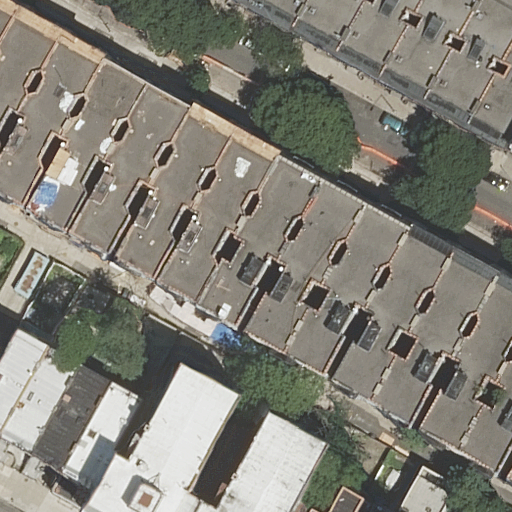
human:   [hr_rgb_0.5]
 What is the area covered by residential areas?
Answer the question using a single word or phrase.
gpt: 4273m2

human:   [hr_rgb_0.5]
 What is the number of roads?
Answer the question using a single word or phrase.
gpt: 1

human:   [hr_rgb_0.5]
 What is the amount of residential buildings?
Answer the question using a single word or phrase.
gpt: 30

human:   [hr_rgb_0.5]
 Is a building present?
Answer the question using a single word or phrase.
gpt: yes

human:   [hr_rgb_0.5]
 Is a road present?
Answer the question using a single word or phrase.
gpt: yes

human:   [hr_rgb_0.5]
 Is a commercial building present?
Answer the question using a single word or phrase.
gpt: no

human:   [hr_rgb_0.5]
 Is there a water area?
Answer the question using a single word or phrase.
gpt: no

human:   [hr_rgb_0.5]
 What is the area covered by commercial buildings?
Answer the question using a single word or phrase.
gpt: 0m2

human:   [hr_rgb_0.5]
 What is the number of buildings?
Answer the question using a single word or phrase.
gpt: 30

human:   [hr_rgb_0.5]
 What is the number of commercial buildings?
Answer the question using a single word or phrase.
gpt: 0

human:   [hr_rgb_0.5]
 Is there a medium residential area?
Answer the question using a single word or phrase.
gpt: no

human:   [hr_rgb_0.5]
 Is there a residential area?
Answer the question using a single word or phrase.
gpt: yes

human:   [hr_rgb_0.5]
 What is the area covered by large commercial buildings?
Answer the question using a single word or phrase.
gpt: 0m2

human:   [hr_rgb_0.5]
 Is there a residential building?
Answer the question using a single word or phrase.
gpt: yes

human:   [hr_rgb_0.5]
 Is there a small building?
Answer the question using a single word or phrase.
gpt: yes

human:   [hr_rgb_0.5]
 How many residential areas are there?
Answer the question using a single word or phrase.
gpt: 1

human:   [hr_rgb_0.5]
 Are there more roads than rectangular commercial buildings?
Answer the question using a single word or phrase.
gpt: yes

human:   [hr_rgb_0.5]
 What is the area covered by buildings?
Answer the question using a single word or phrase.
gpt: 5713m2

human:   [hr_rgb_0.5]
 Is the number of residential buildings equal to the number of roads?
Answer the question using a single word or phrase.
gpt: no

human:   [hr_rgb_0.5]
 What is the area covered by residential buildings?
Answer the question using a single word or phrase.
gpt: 5713m2

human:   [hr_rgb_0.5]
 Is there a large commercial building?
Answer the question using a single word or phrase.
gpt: no

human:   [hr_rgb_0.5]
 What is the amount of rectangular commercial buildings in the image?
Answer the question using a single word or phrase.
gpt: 0

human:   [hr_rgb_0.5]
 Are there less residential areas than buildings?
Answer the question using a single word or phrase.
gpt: yes

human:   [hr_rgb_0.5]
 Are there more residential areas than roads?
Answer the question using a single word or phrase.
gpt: no

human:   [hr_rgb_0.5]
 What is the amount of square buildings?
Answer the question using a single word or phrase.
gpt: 0

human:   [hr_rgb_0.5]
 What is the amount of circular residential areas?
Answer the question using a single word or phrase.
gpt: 0

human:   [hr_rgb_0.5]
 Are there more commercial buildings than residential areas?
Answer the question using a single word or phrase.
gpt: no

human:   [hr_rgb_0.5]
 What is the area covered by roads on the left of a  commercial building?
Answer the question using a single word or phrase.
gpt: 0m2

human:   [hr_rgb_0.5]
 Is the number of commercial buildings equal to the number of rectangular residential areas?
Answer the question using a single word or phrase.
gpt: no

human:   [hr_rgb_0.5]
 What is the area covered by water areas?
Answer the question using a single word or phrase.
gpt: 0m2

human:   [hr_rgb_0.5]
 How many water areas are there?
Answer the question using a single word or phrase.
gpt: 0

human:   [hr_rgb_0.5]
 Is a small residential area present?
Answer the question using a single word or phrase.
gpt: no

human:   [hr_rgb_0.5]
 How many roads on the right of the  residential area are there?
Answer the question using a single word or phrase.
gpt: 0

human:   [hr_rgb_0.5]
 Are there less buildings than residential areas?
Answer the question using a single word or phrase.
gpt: no

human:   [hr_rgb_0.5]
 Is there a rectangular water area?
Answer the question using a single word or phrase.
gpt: no

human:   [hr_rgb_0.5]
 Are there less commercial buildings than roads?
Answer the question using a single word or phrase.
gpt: yes

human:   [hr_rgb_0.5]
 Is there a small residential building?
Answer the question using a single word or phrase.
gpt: yes

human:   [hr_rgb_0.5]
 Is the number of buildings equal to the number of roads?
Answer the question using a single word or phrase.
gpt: no

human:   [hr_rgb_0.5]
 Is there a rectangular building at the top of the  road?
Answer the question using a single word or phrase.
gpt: yes

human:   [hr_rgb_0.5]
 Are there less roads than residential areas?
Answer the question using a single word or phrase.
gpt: no

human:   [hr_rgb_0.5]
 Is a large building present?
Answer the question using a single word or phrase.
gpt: no

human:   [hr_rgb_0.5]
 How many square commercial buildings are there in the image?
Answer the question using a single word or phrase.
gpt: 0

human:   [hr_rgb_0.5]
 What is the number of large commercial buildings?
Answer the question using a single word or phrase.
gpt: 0

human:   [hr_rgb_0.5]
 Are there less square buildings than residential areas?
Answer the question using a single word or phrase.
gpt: yes

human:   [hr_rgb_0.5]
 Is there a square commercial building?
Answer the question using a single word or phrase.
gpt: no

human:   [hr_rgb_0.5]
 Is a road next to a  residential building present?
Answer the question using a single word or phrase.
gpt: yes

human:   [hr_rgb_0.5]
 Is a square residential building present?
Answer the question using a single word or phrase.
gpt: no

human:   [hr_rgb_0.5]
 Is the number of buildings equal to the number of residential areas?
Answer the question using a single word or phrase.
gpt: no

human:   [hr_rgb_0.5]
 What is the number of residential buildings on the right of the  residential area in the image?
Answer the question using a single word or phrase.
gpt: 14

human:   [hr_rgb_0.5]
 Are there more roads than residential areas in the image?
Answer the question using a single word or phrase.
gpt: no

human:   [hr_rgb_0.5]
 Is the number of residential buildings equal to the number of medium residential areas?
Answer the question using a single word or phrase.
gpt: no

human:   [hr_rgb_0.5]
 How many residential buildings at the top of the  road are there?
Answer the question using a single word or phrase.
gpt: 7

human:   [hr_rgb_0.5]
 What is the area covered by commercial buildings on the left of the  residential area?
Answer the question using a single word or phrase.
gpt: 0m2

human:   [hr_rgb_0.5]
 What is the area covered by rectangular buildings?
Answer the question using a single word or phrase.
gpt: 962m2

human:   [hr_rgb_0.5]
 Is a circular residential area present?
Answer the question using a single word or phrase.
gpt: no

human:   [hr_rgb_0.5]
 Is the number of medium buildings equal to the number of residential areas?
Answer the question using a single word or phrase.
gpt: no

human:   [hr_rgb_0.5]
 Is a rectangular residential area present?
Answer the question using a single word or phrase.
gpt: yes

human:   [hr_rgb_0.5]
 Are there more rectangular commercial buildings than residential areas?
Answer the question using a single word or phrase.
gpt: no

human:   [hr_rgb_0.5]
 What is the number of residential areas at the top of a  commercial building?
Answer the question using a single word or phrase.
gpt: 0

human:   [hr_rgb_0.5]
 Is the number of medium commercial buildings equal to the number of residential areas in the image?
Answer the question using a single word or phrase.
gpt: no

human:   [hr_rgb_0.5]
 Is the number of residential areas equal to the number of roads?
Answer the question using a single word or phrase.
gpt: yes

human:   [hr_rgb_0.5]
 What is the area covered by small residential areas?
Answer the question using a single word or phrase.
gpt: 0m2

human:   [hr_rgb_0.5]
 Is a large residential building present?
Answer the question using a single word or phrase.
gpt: no

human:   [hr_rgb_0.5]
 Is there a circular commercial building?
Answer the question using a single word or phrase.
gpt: no